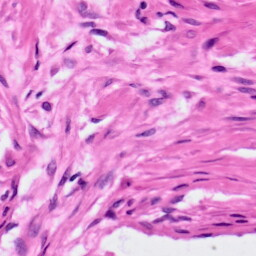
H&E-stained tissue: Ovarian